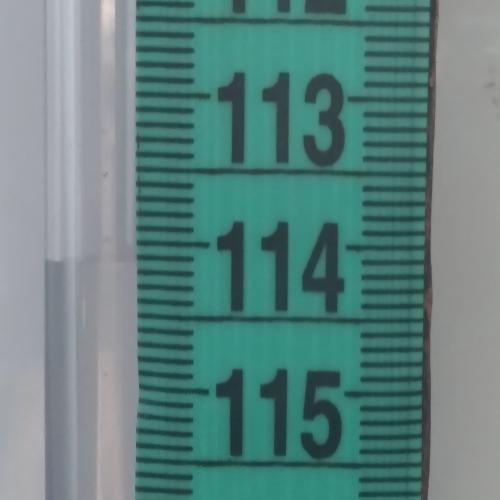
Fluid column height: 114.1 cm